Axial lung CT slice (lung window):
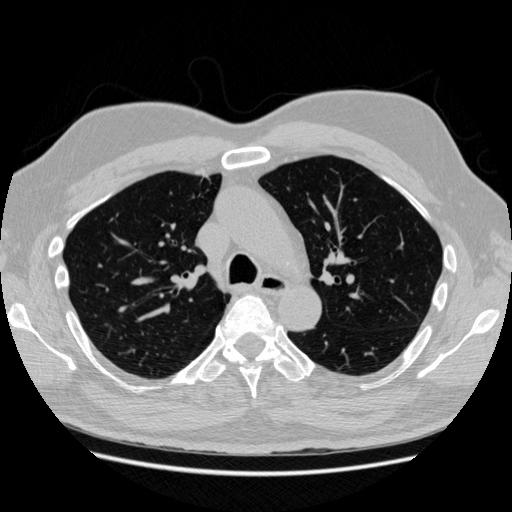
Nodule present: no